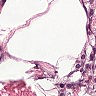
Metastatic tissue present: no